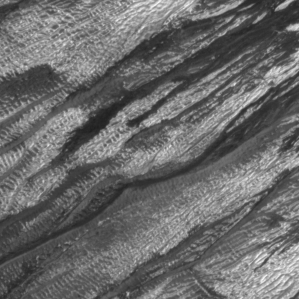
Label: frost